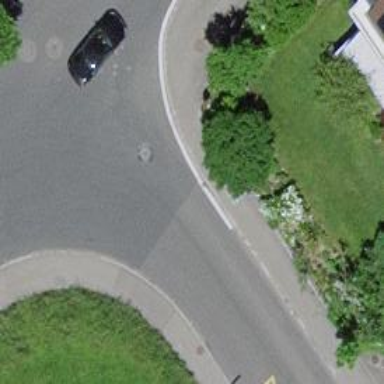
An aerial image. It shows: Sidewalk.